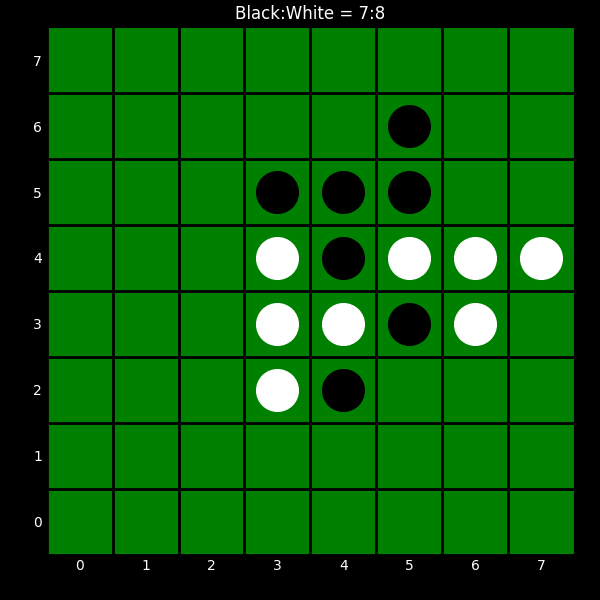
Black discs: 7
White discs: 8